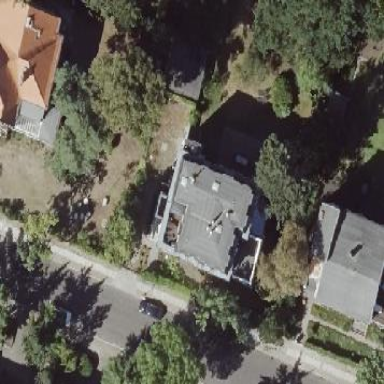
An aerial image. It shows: House with hipped roof.